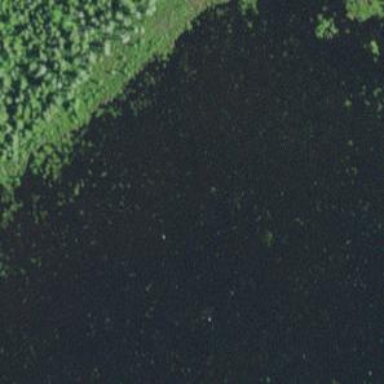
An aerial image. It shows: Serene pond surrounded by nature.